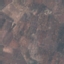
Label: PermanentCrop